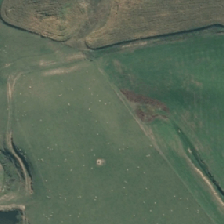
Land cover: shortrotation_cropland